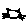
Label: cat